Question: So, I'm building a website with a dropdown menu. In 'Chrome' it looks nice, but on 'Firefox' it takes no padding and I would like to find a way to make them look the same on the both browsers.
I'm aware that this is a known issue, but I didn't find a decent fix for my problem.
Here's a drawing from the dropdown

Code on debug
'''
<div class="collapse navbar-collapse" id="MainMenu_nav">
<ul class="navbar-nav nav h>
<li aria-haspopup="true" class="HasItems hover focus">
<div class="Wrapper" tabindex="-1">
....
</div>
</li>
</ul>
</div>
'''
Css
'''
.navbar-collapse{
max-height:none;
margin-left:-10px;
margin-right:-10px;
}
.h{
position:relative;
back-ground-color:black;
margin-left:5px;
white-space:nowrap;
width:100%;
display:table;
}
.h>li.hover{
background-color:white;
top:3px
}
.h>li{
position:Relative;
white-space:nowrap;
display:table-cell;
float:none;
vertical-align:middle
}
'''
What's the trick to apply here?
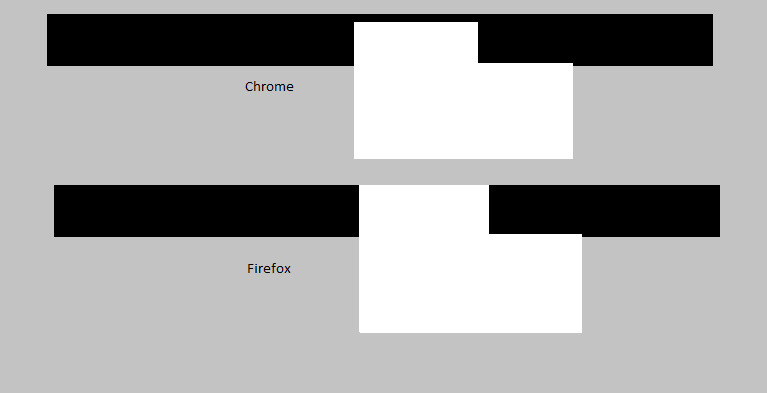
Answer: Funny thing, I guessed this problem might not had anythingto do with the dropdown, but to the fact that firefox somehow ignored the padding.
Seems like I was wrong, since according to <URL>, this is a bug of Chrome and not Firefox
I've fixed the problem with simply displaying the 'li' as block
'''
@-moz-document url-prefix(){
.h >li.hover{
height:45px;
display:block;
top:3px;
}
}
'''